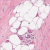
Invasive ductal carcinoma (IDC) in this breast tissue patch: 0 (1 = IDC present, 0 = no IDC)